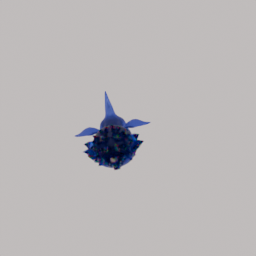
Label: animals